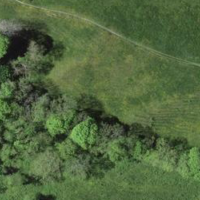
EUNIS habitat code: 25
Species observed at this site:
Tettigonia viridissima